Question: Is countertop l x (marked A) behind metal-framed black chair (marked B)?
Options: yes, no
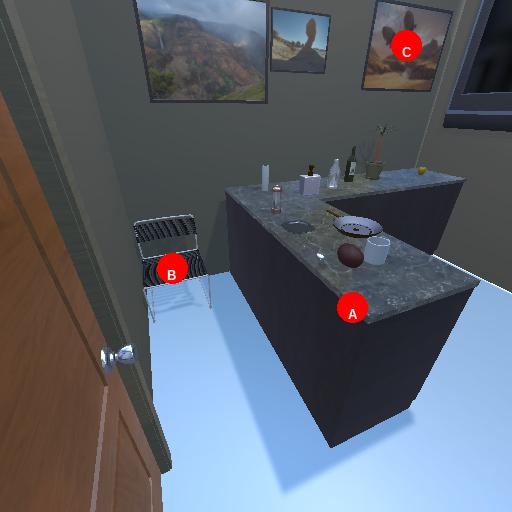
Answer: yes